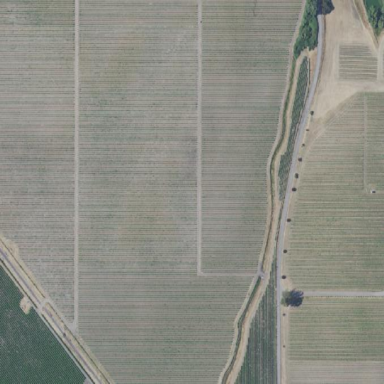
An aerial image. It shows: Vineyard where grapes are grown.